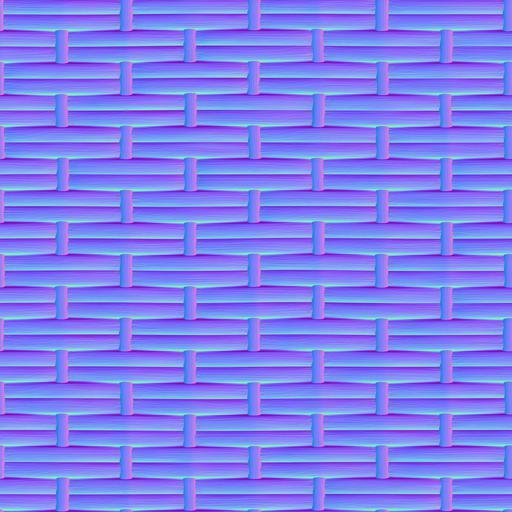
brown dark wicker